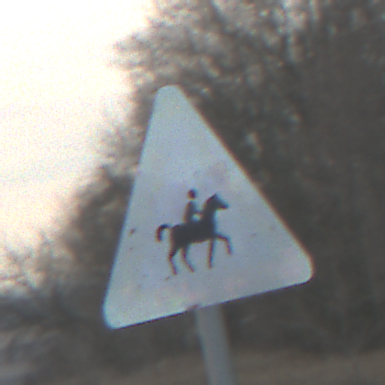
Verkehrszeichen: ReiterLinks
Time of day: SunriseSunset
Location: Outdoor (RoadRail)
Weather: PartlyCloudy
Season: NotSpecified
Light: Natural